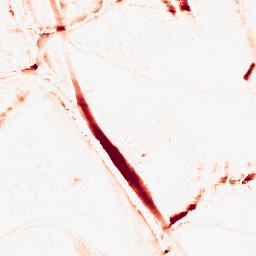
Category: morphological
Decomposition family: morphological_ellipse
Decomposition parameters: operation: opening
width: 10
height: 20
Upsampling method: regularized
Upsampling parameters: scale: 4
lambda_reg: 0.001
Upsampling scale: 4